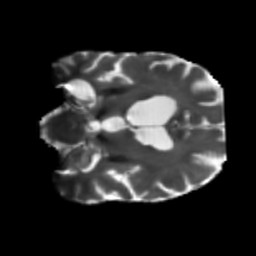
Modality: T2w
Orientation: coronal
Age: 75
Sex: male
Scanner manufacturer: siemens
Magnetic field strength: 3 T
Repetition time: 5.47 s
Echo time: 0.0854 s